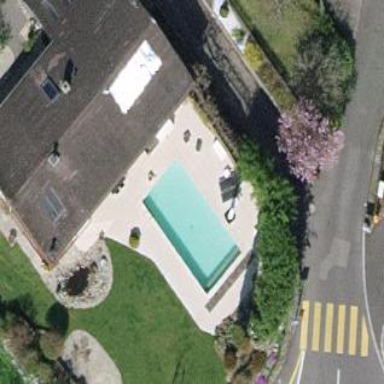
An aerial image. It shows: Swimming pool located in leisure land.